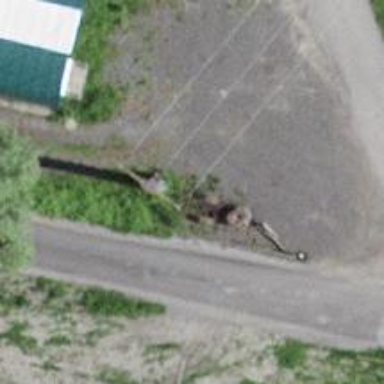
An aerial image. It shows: Power pole.